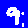
Digit: 9